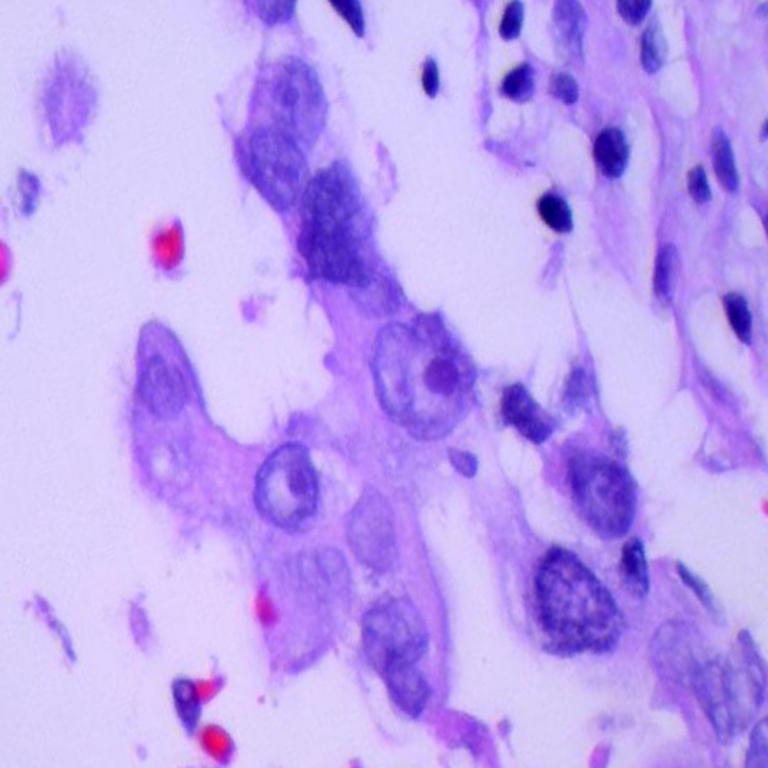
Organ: lung
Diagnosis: adenocarcinomas